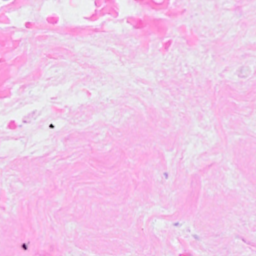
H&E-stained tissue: Breast